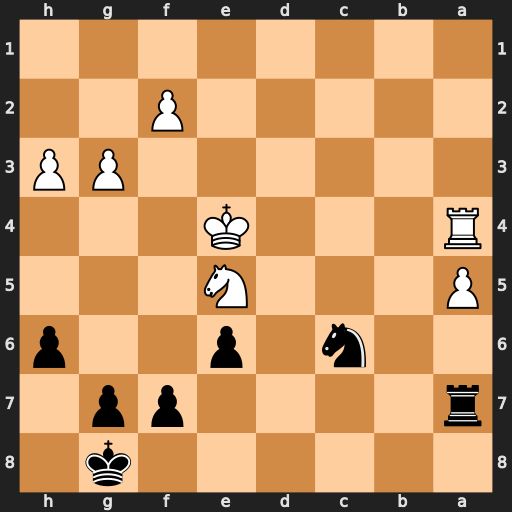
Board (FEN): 6k1/r4pp1/2n1p2p/P3N3/R3K3/6PP/5P2/8
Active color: b
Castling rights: -
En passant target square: -
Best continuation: f5+ Kf4 g5+ Ke3 Nxe5